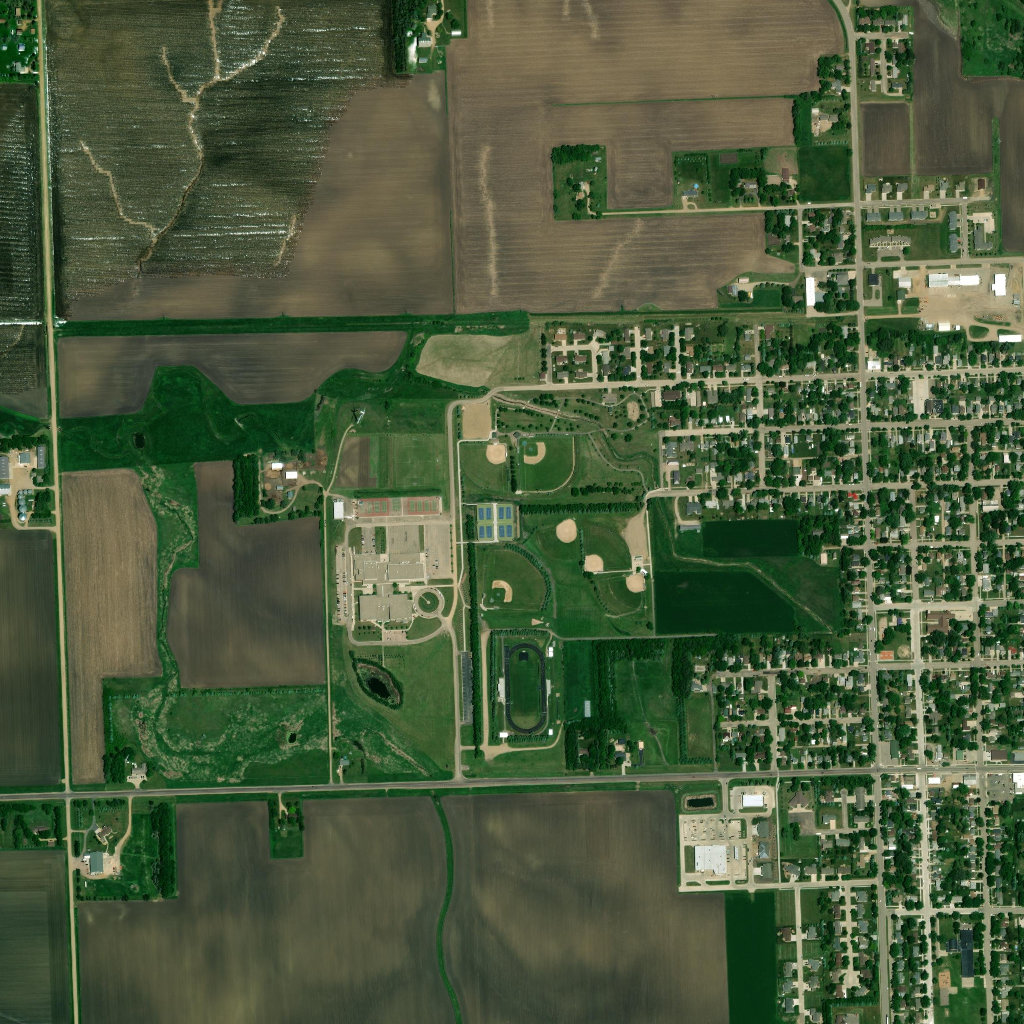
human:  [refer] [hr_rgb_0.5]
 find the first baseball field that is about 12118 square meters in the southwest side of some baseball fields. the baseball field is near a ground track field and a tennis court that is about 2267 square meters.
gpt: <box>[[47, 53, 53, 59, 0]]</box>